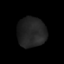
Tissue: lung
Cell type: Epithelial cells
Senescence score: 0.1803
Nuclear area (px): 829
Mean DAPI intensity: 35.698